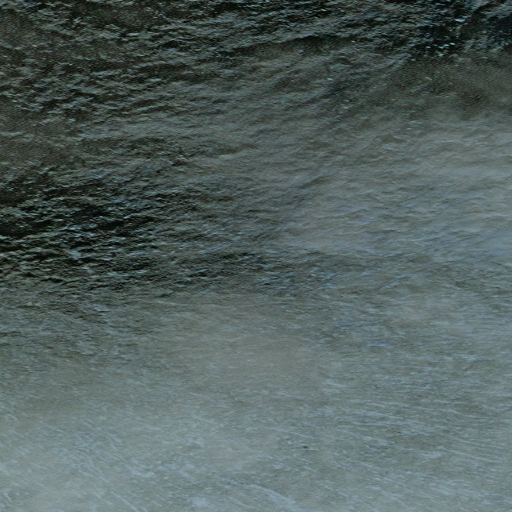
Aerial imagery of mountain in Alaska named Omilak Mountain containing only unknown